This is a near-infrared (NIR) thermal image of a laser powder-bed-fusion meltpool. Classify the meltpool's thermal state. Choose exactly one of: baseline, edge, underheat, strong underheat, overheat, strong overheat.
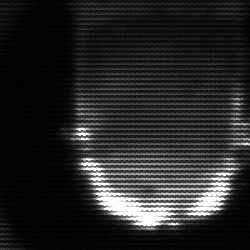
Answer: baseline